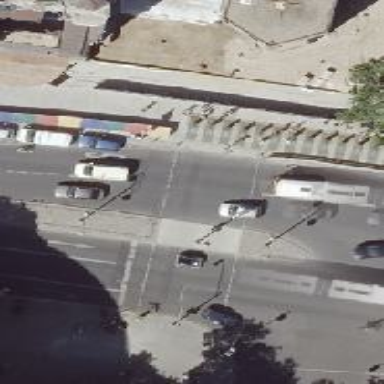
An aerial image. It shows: Road crossing with traffic signals.